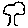
Label: tree